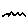
Label: zigzag